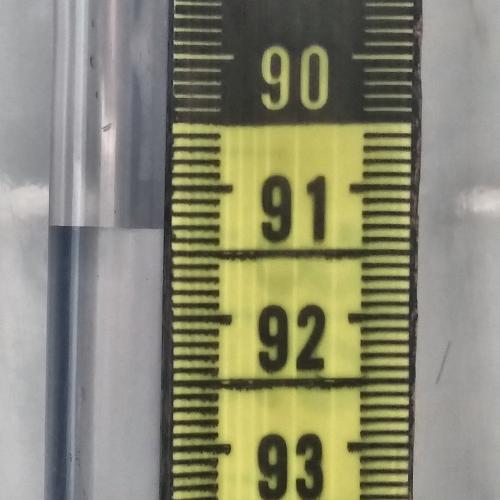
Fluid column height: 91.3 cm